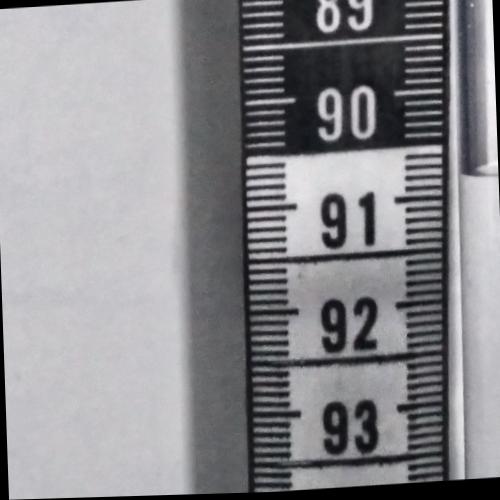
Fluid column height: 90.8 cm